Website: bh-photo
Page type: cross-sells
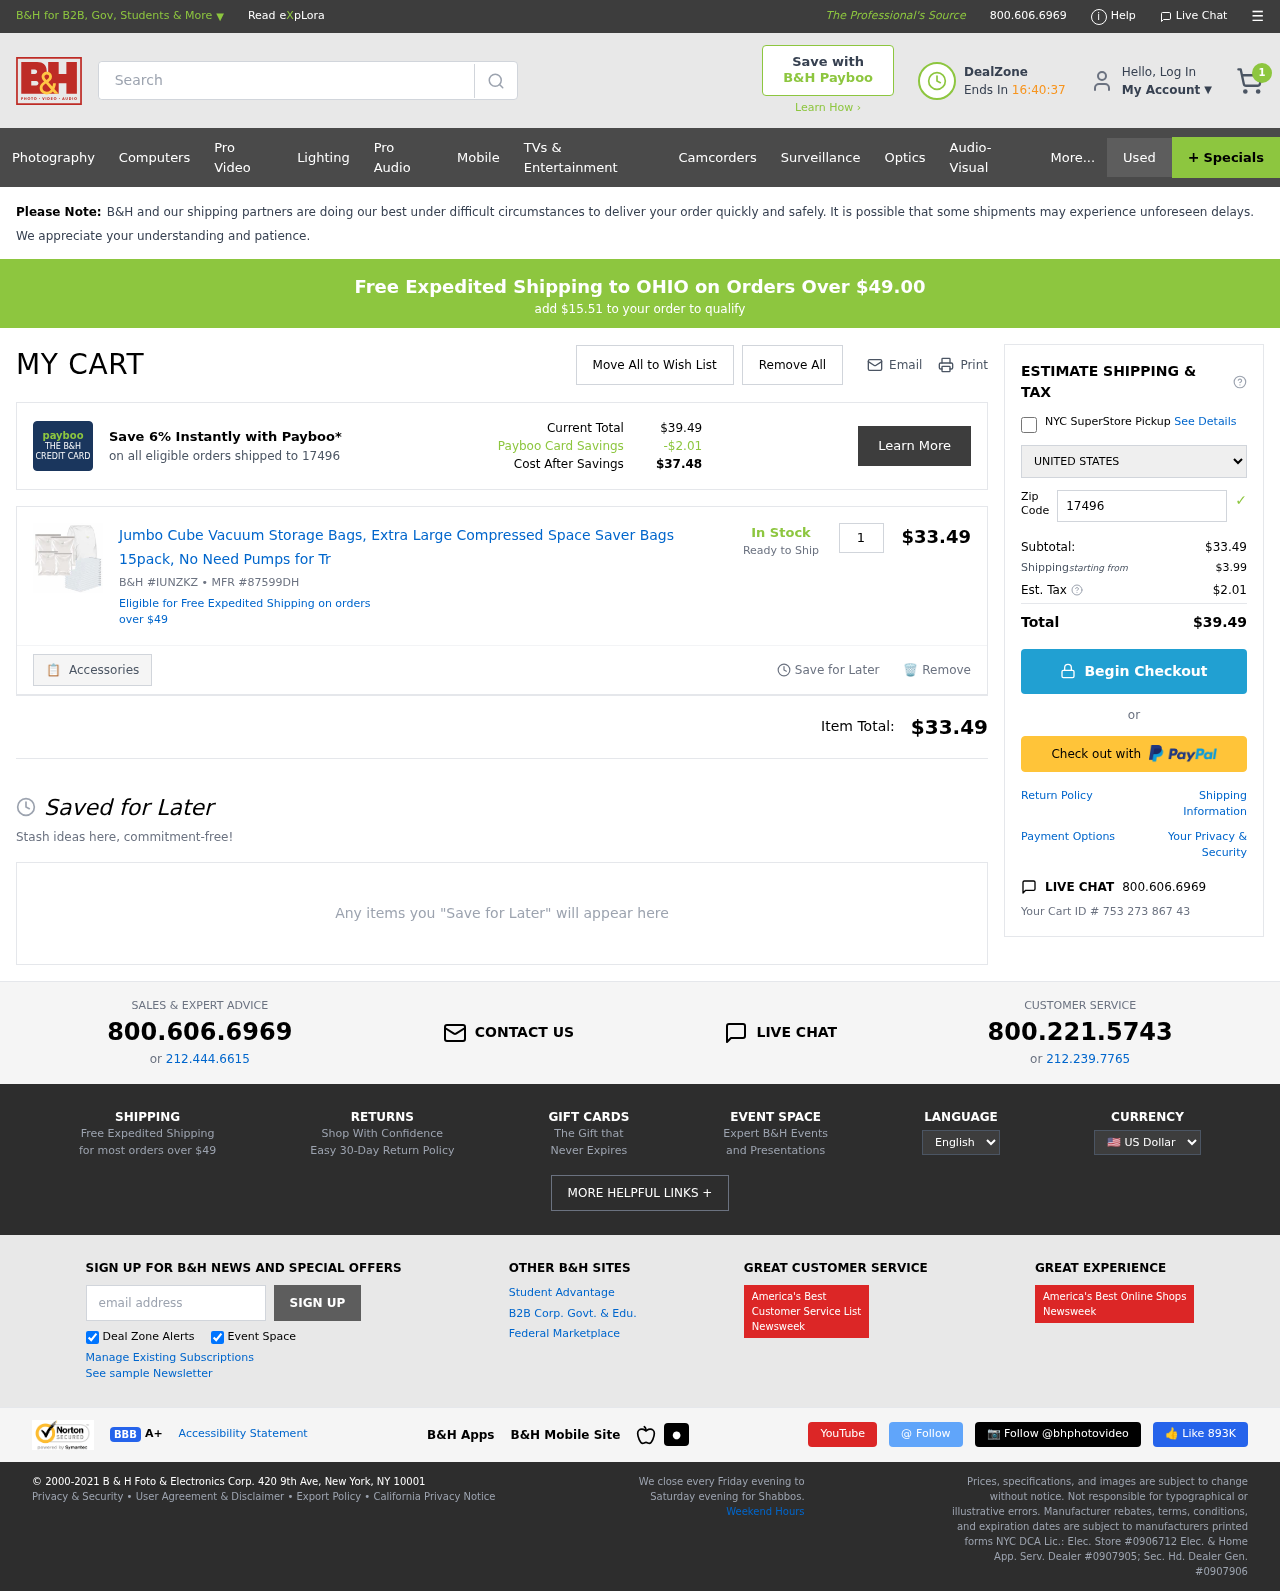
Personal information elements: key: PII_COUNTRY
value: United States
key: PII_POSTCODE
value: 17496
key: PII_STATE
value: OHIO
Product elements: key: PRODUCT1_NAME
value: Jumbo Cube Vacuum Storage Bags, Extra Large Compressed Space Saver Bags 15pack, No Need Pumps for Tr
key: PRODUCT1_PRICE
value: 33.49
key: PRODUCT1_QUANTITY
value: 1
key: PRODUCT1_SKU
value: B&H #IUNZKZ
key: PRODUCT1_MFR
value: MFR #87599DH
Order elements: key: ORDER_NUM_ITEMS
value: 1
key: SHIPPING_THRESHOLD_REMAINING
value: $15.51
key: ORDER_TOTAL
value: $39.49
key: ORDER_SUBTOTAL
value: $33.49
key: ORDER_SHIPPING_COST
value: $3.99
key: ORDER_TAX
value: $2.01
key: ORDER_ID
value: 753 273 867 43
Search elements: key: HEADER_SEARCH
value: Search
Other elements: key: PAYBOO_SAVINGS
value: -$2.01
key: COST_AFTER_SAVINGS
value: $37.48